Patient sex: M
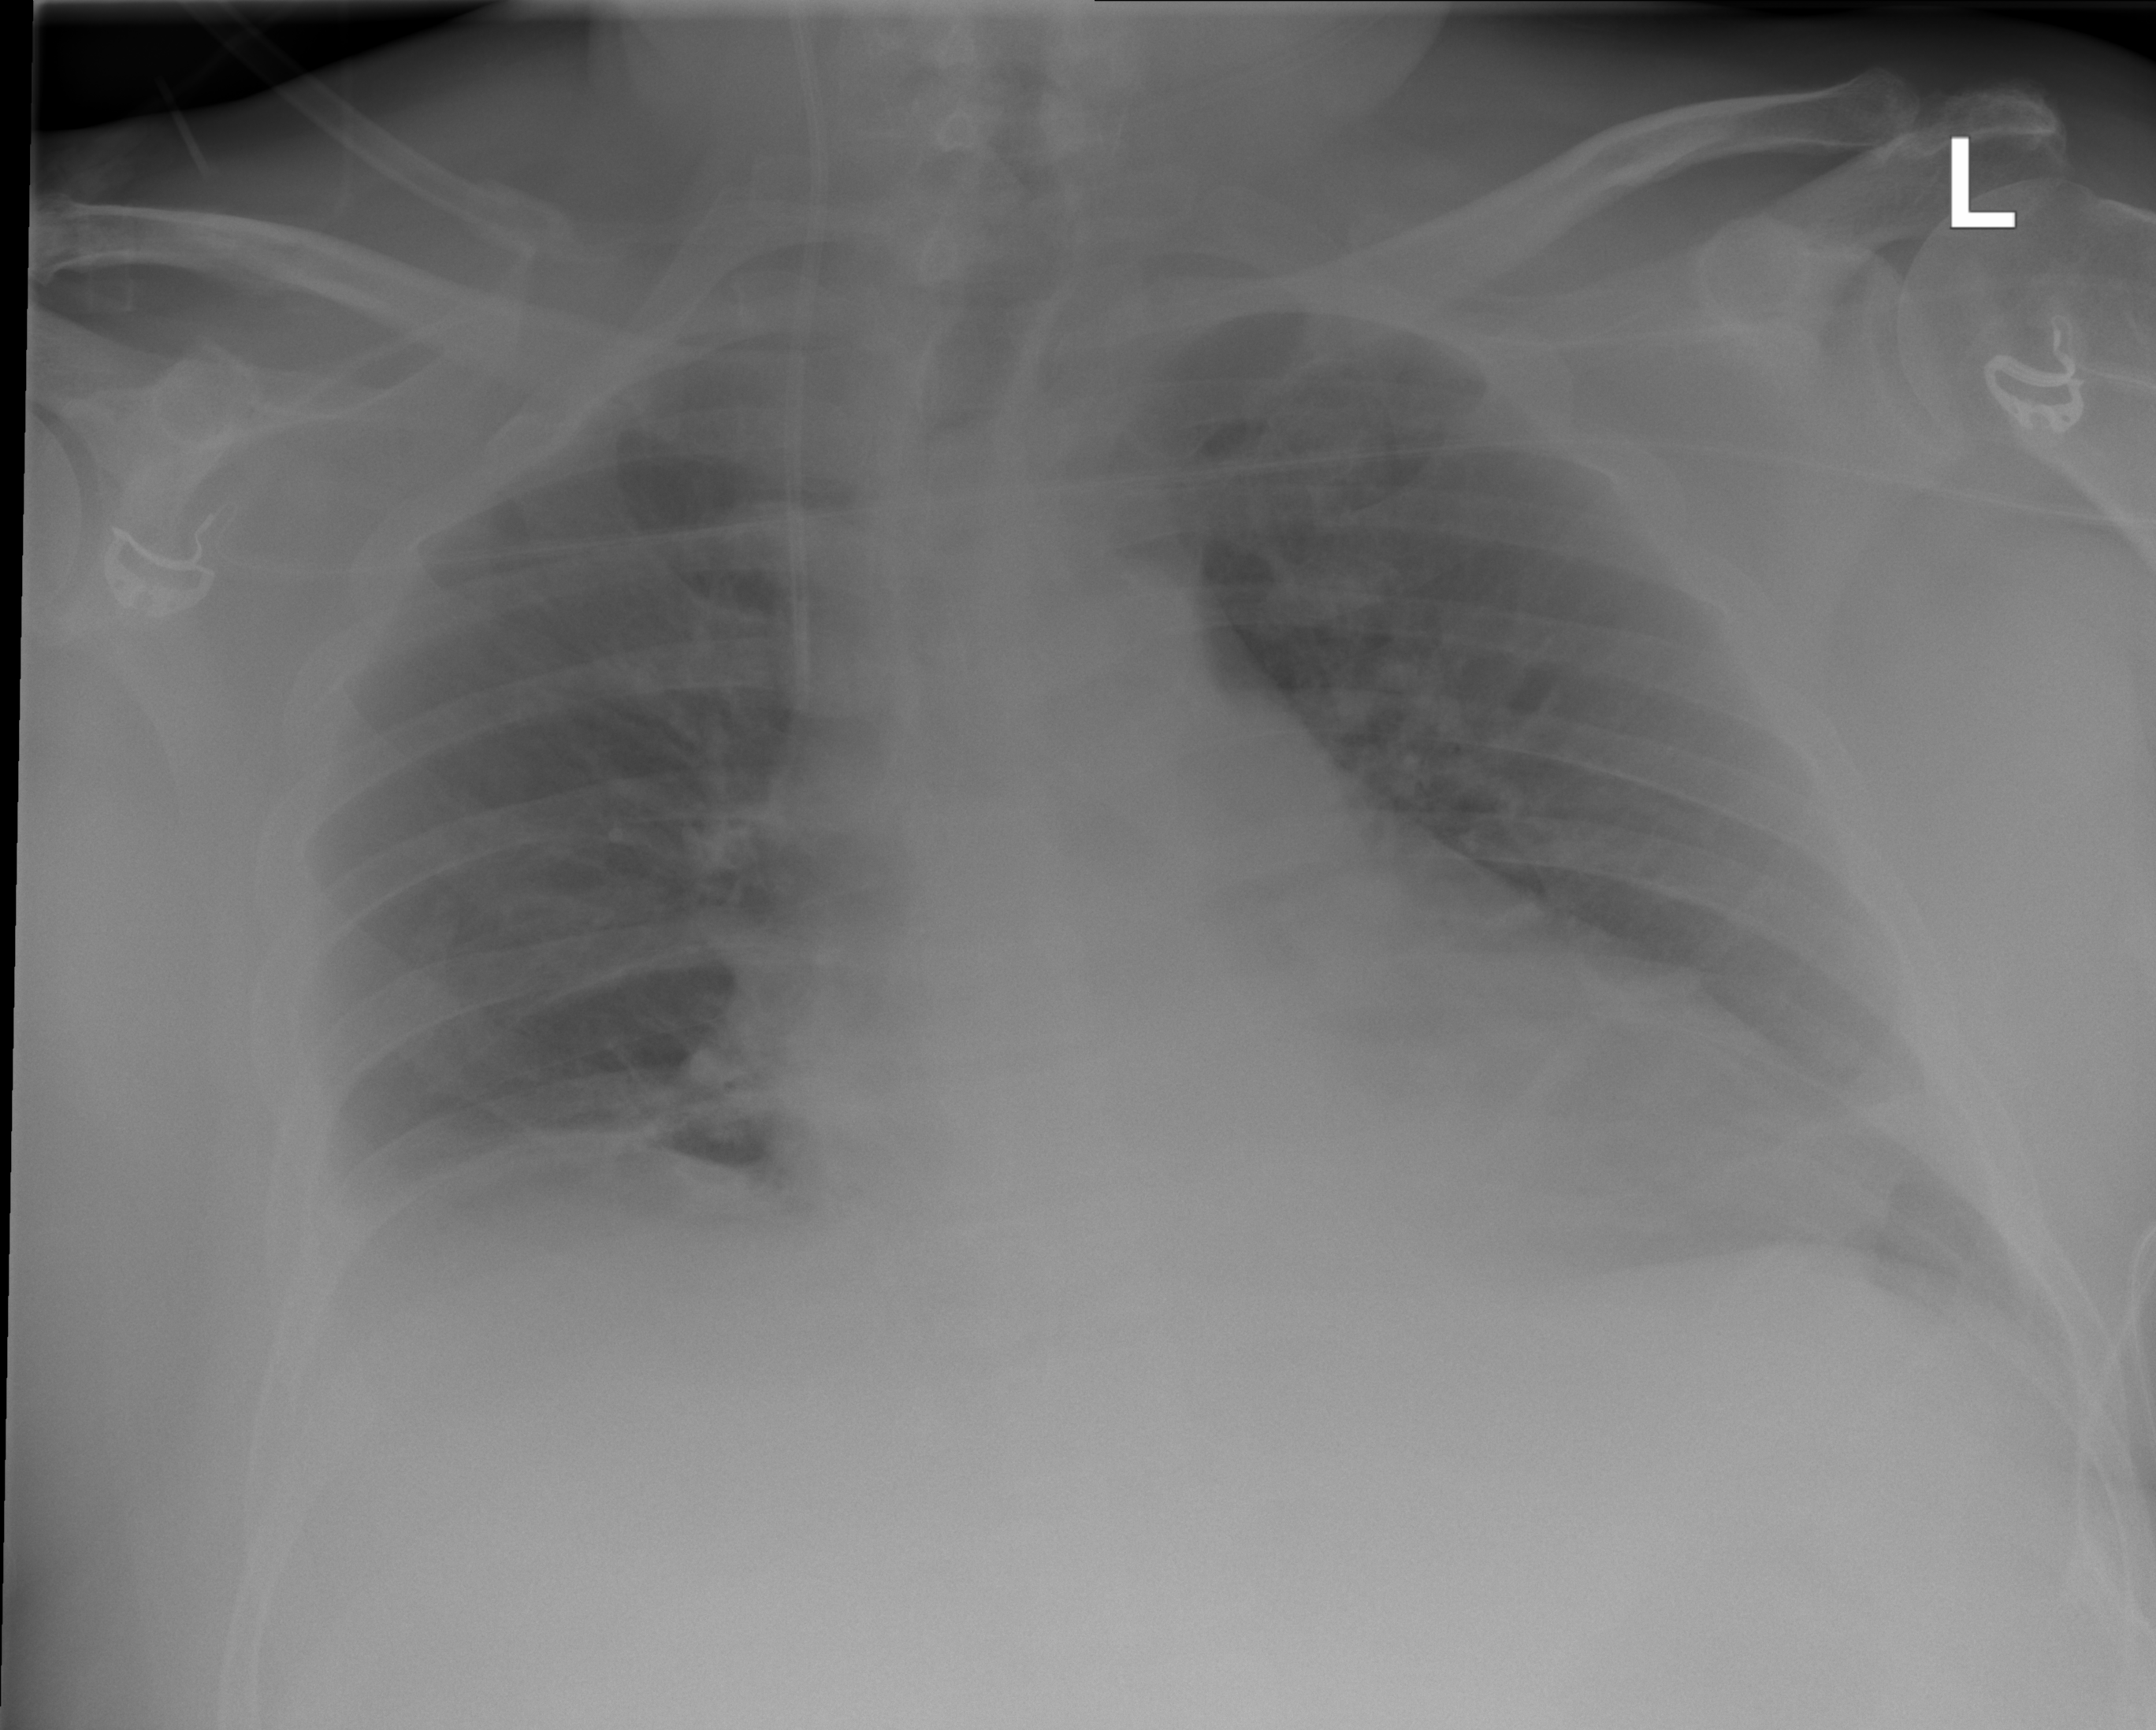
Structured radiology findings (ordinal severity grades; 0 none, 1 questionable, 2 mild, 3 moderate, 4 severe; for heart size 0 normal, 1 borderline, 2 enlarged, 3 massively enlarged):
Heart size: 0
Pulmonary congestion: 0
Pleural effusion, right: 0
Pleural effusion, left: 0
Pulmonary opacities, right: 0
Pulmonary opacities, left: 0
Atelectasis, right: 0
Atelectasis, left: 2